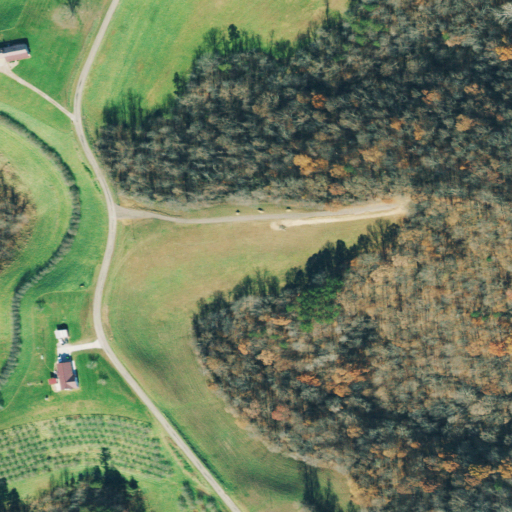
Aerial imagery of ridge(s) in Ohio named Lackey Ridge containing deciduous forest, pasture, open development, shrub, mixed forest, and low intensity development